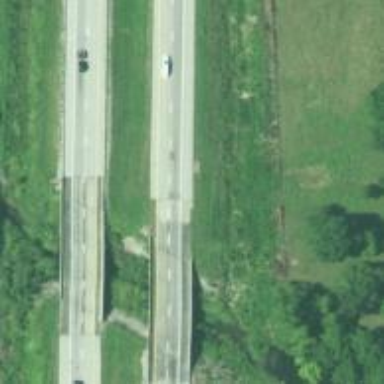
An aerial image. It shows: Bridge over motorway.